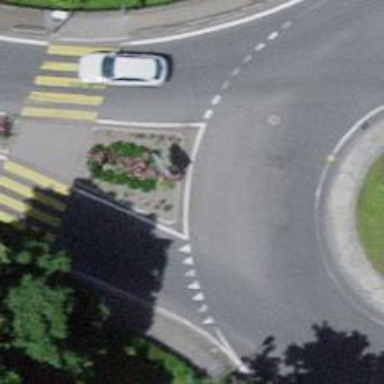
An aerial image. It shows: Secondary road with asphalt surface leading to roundabout junction.